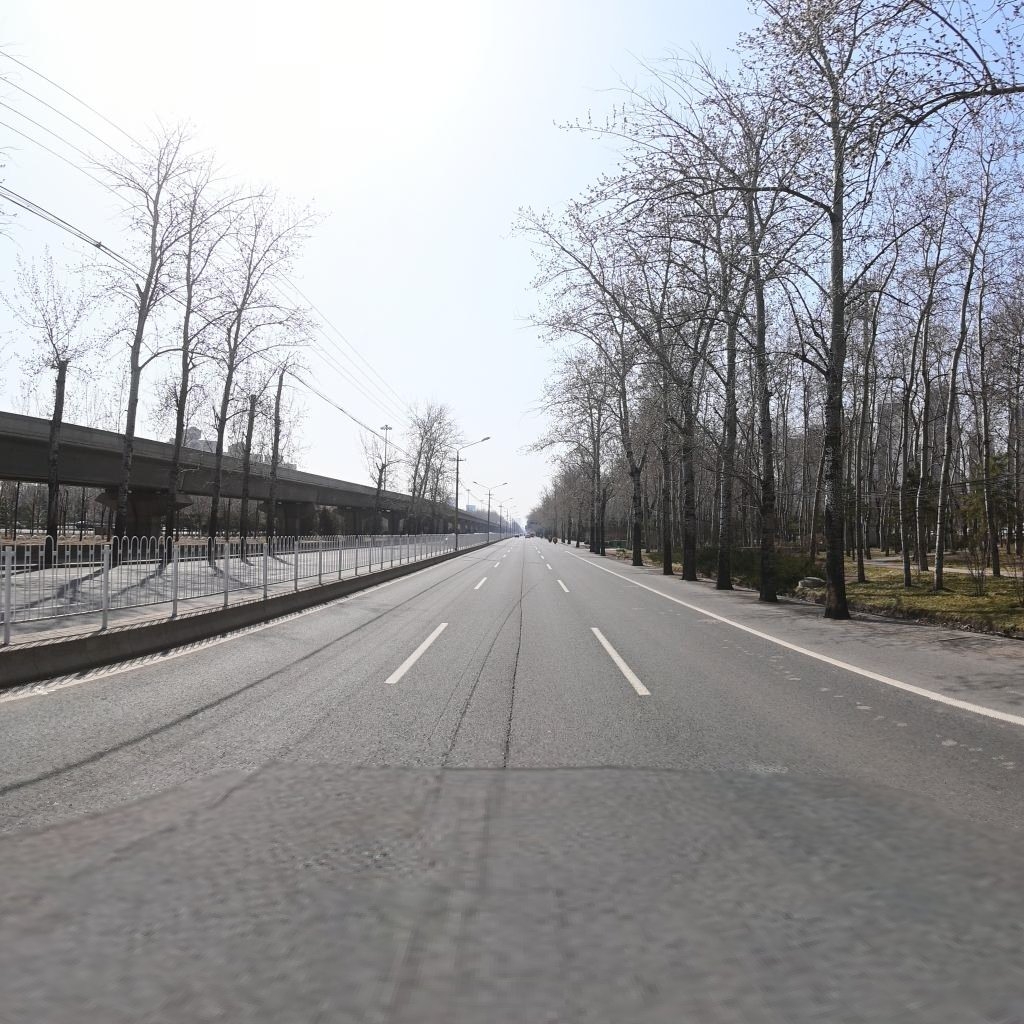
Region: Chaoyang
Road damage annotations: longitudinal crack, longitudinal crack, longitudinal crack